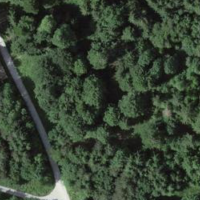
EUNIS habitat code: 41
Species observed at this site:
Corizus hyoscyami
Mercurialis perennis
Agapanthia villosoviridescens
Pisaura mirabilis
Vanessa atalanta
Cassida rubiginosa